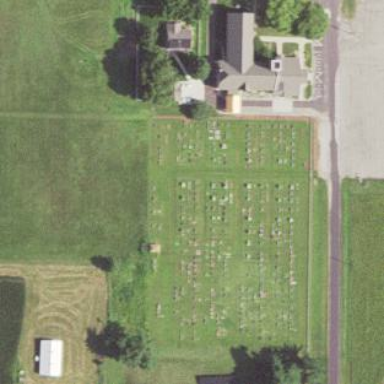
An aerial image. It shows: Cemetery.